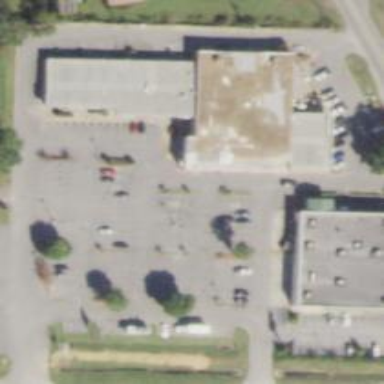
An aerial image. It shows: Parking space.